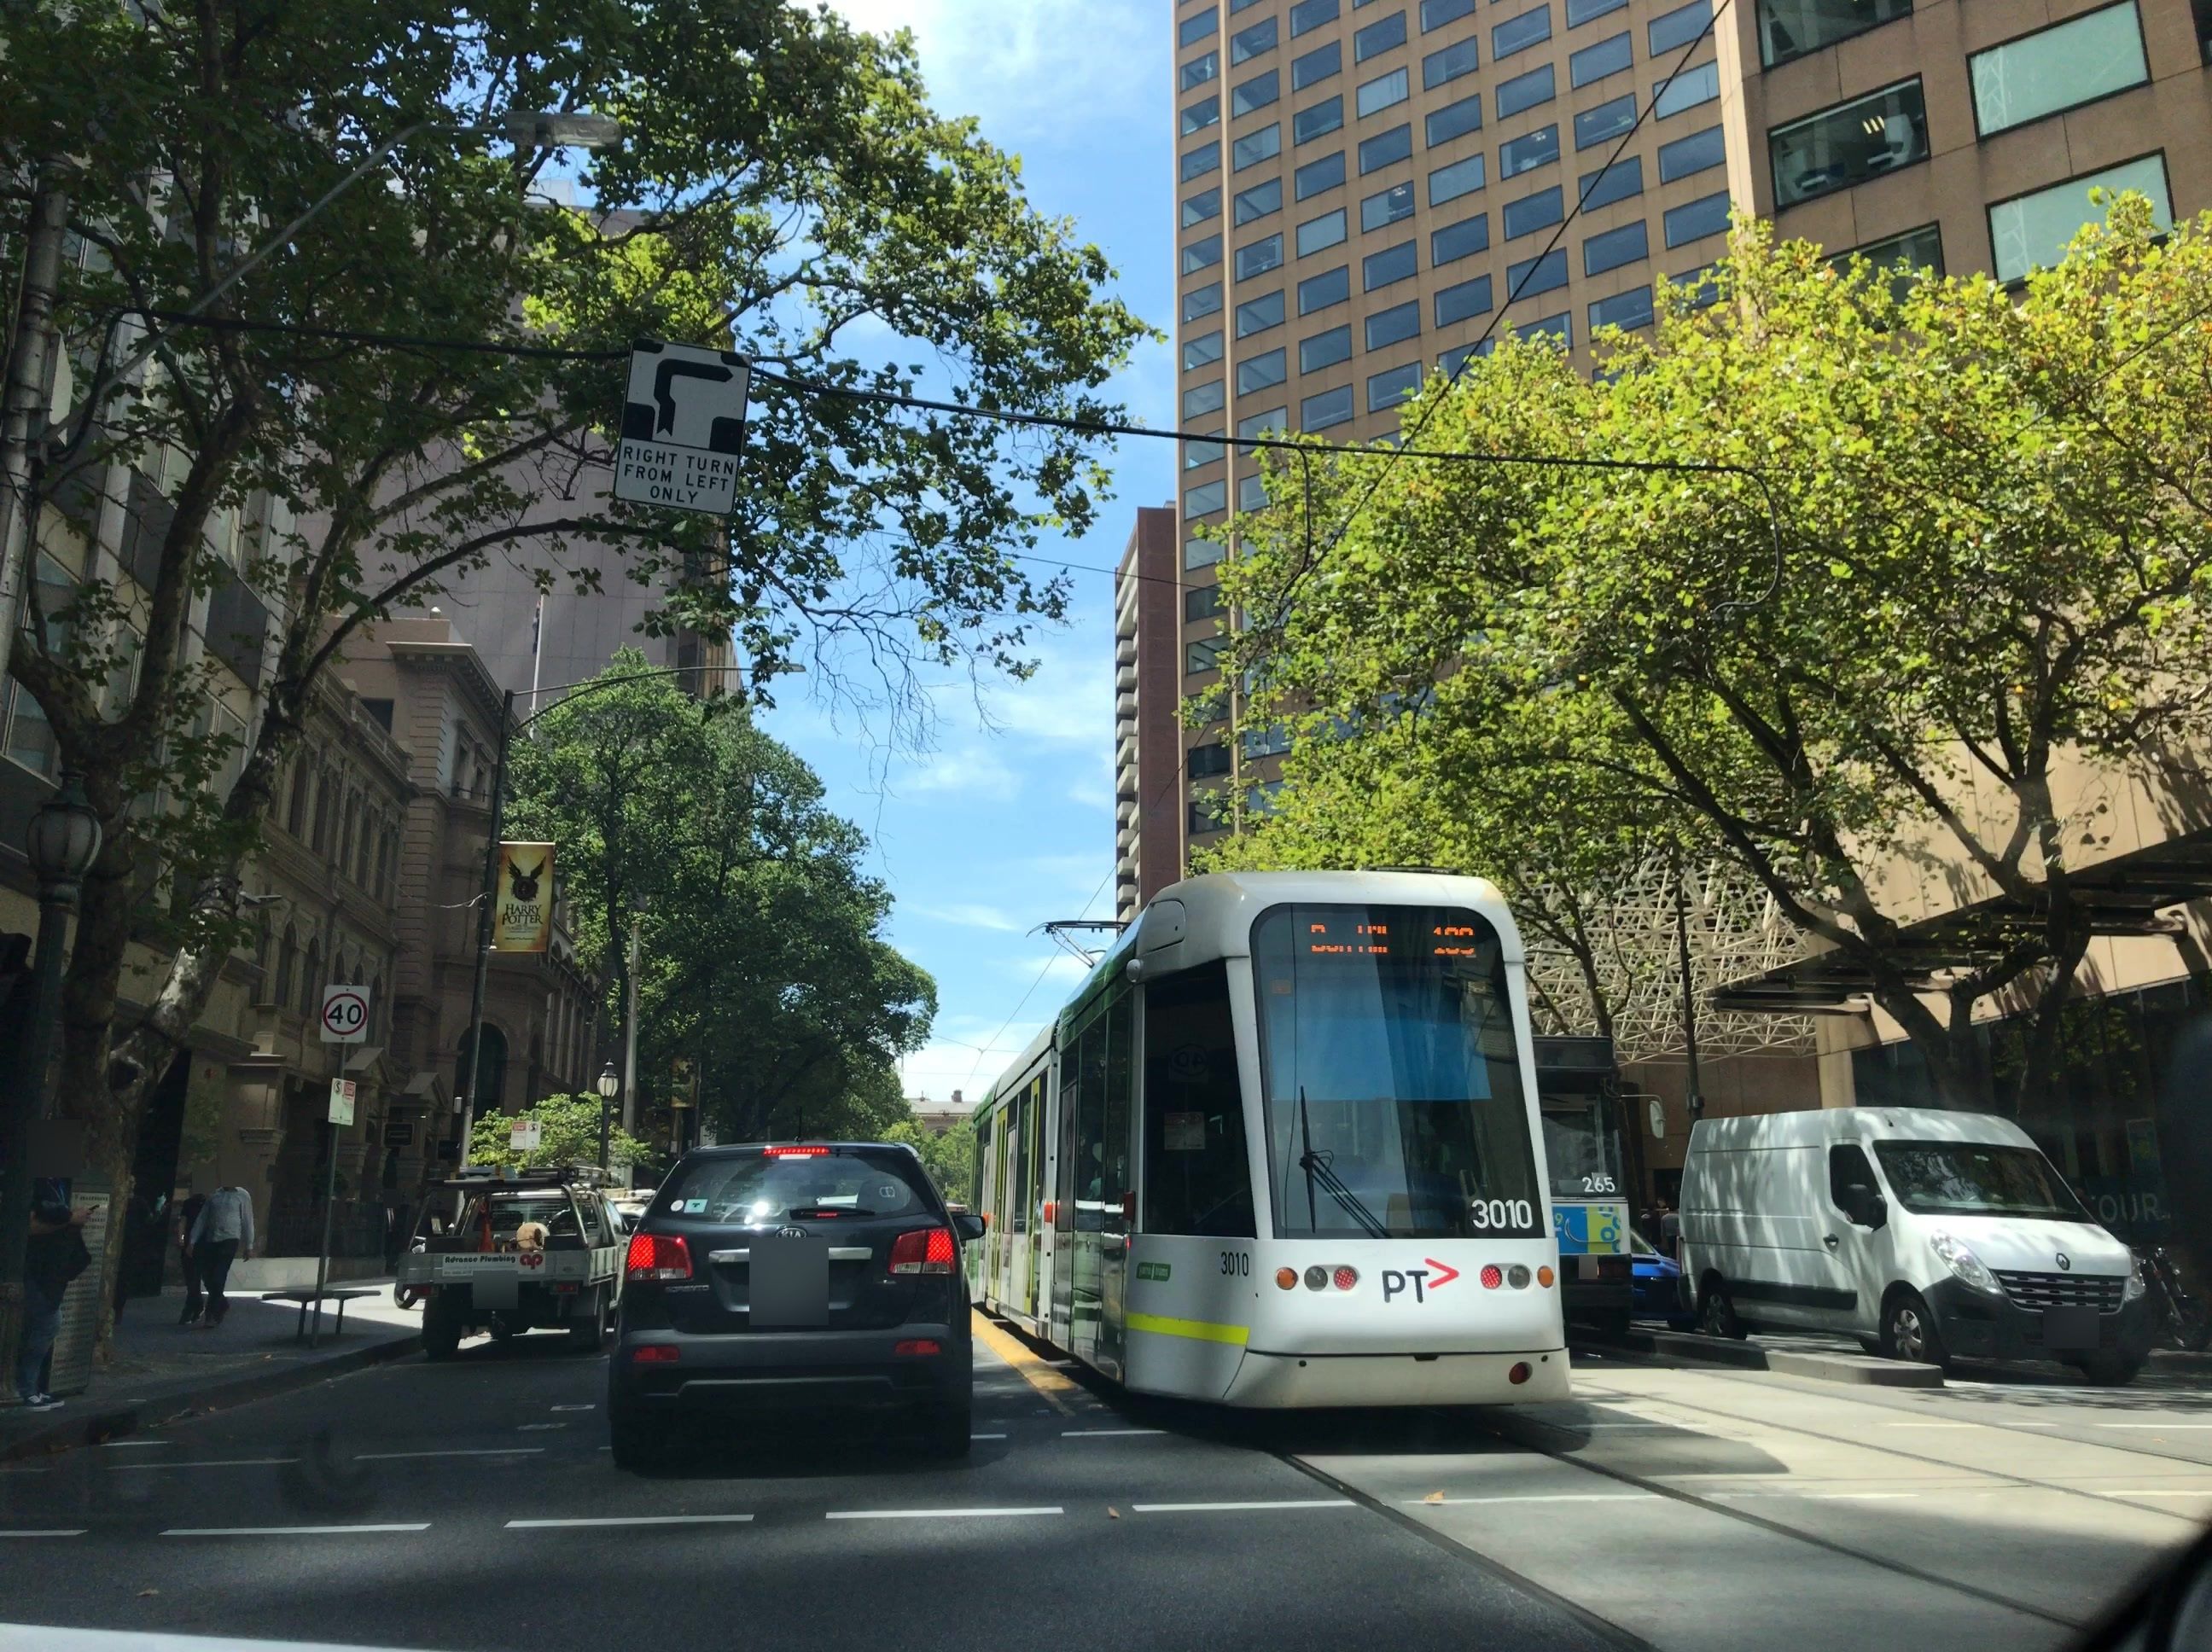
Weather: clear
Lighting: day
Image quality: good
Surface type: driving surface
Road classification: tertiary
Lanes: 1
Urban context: urban centre
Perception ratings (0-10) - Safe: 6.29, Lively: 6.06, Beautiful: 5.32, Boring: 3.26, Depressing: 8.17, Wealthy: 8.11